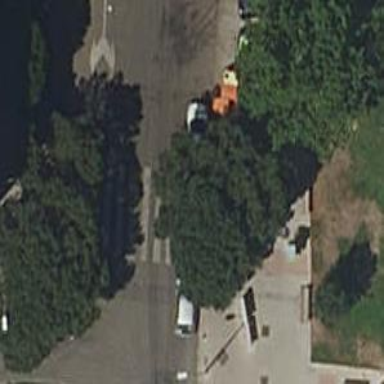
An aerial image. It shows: Bollard barrier.